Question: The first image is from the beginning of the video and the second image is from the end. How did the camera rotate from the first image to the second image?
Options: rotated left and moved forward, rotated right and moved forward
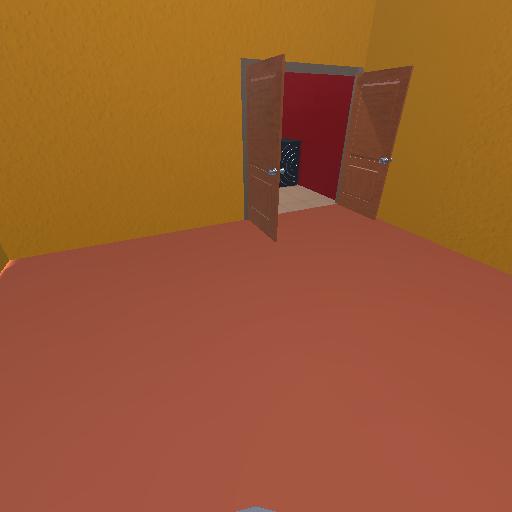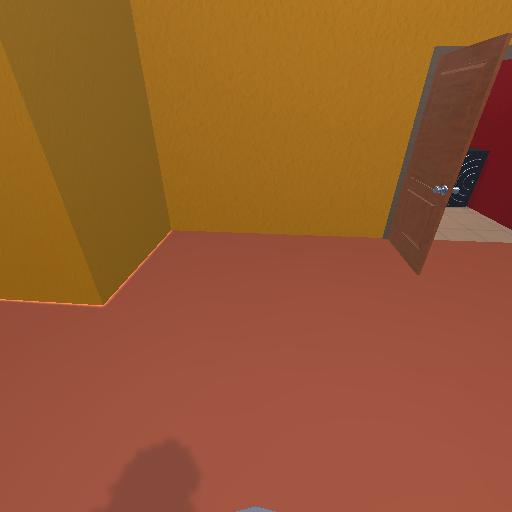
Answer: rotated left and moved forward